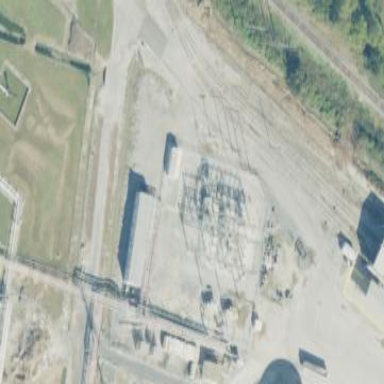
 classified as industrial. Surrounding the substation is fence."